Question: Following the <URL> documentation for uploading a file from an Android device to Google Drive, I've written a test application that successfully uploads a file but my attempt at copying the relevant code to a larger application doesn't upload a file because its Google Account Picker is always getting canceled:
- <URL>- -
> 04-22 02:04:25.098: D/alsa_ucm(162): snd_use_case_set(): uc_mgr 0x40e59388 identifier _verb value HiFi Lowlatency
04-22 02:04:25.098: D/alsa_ucm(162): Set mixer controls for Speaker enable 1
04-22 02:04:25.098: D/ACDB-LOADER(162): ACDB -> send_afe_cal
04-22 02:04:25.098: I/ActivityManager(526): START u0 {act=com.google.android.gms.common.account.CHOOSE_ACCOUNT cmp=com.google.android.gms/.common.account.AccountPickerActivity (has extras)} from pid 3484
04-22 02:04:25.098: W/ActivityManager(526): Activity is launching as a new task, so cancelling activity result.
04-22 02:04:25.108: D/alsa_ucm(162): Set mixer controls for HiFi Lowlatency enable 1
04-22 02:04:25.108: D/ALSAModule(162): Device value returned is hw:0,14
04-22 02:04:25.118: D/ALSAModule(162): setHardwareParams: reqBuffSize 1024 channels 2 sampleRate 48000
04-22 02:04:25.118: D/ALSAModule(162): setHardwareParams: buffer_size 2048, period_size 1024, period_cnt 2
04-22 02:04:25.188: D/dalvikvm(526): GC_FOR_ALLOC freed 565K, 15% free 18562K/21684K, paused 71ms, total 71ms
04-22 02:04:25.248: D/overlay(159): Unset pipe=VG0 dpy=0; Unset pipe=VG1 dpy=0; Unset pipe=RGB1 dpy=0
04-22 02:04:25.248: W/InputMethodManagerService(526): Window already focused, ignoring focus gain of: com.android.internal.view.IInputMethodClient$Stub$Proxy@41ebd7e0 attribute=null, token = android.os.BinderProxy@42018140
04-22 02:04:27.991: D/dalvikvm(526): GC_FOR_ALLOC freed 422K, 15% free 18564K/21684K, paused 65ms, total 66ms
04-22 02:04:28.011: I/ActivityManager(526): No longer want com.google.android.marvin.talkback (pid 5301): empty #17
04-22 02:04:28.241: D/overlay(159): Set pipe=RGB1 dpy=0; Set pipe=VG0 dpy=0; Set pipe=VG1 dpy=0;
04-22 02:04:28.672: D/overlay(159): Unset pipe=VG0 dpy=0; Unset pipe=VG1 dpy=0; Unset pipe=RGB1 dpy=0;
The code that launches the Google Account Picker is exactly the same in both applications but the picker gets canceled only in the larger application.
'''
// Handle item selection
case R.id.action_select_account:
mCredential = GoogleAccountCredential.usingOAuth2(this, DriveScopes.DRIVE);
Intent intent2 = mCredential.newChooseAccountIntent();
showToast("intent extra: " + intent2.getStringExtra(AccountManager.KEY_ACCOUNT_NAME)); // TODO: remove after test
startActivityForResult(intent2, REQUEST_ACCOUNT_PICKER);
return true;
default:
return false;
'''
The test application and the larger application are both debug versions, including the same jars (shown below), and running on the same device (Nexus 4, OS 4.2.2) but, as suggested in the five minute quickstart, each application has its own client ID generated by <URL>.

The result of this cancellation is that the onActivityResult() runs as soon as the Google Account Picker gets drawn, well before an account is selected.
After an approximately equal amount of trial and error, it turns out that removing the following from AndroidManifest.xml fixed the problem.
'''
android:launchMode="singleInstance"
'''
My initial question of why now shifts to why does the Google Account Picker in Android need to create multiple instances?
Thanks,
Greg
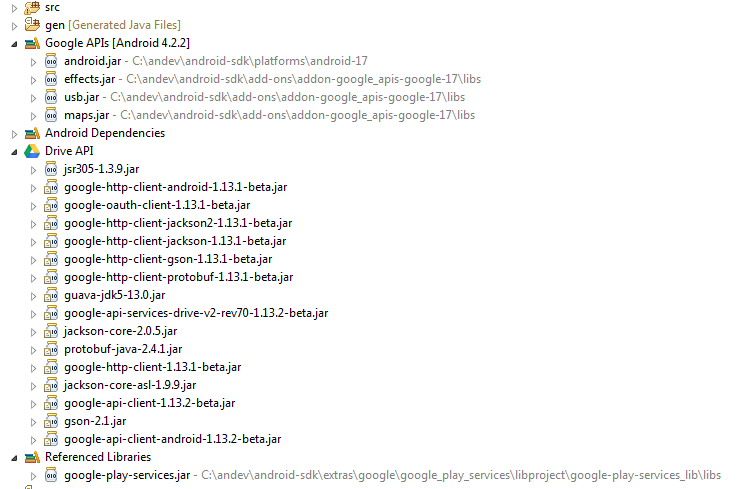
Answer: As described in the question's update, the account picker started working when I removed singleInstance launchMode from AndroidManifest.xml. I don't know if this single instance launch mode behavior is a bug or a lack of documentation, but I submitted it to the Android Issue Tracker: <URL>